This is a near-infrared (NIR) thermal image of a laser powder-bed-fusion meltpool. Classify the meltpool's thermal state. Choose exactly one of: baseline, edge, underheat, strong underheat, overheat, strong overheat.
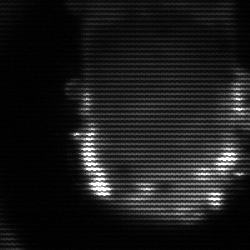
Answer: baseline